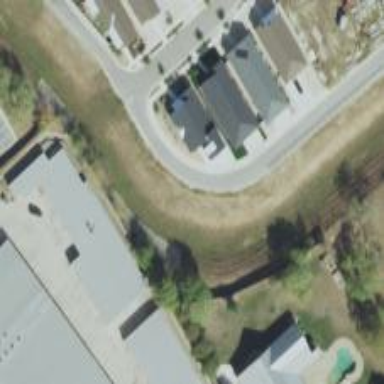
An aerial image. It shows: Asphalt service alley with separate sidewalks.